Question: I have some SKSpriteNode from image like this :

When I try to detect touch like this :
'''
-(void)touchesBegan:(NSSet *)touches withEvent:(UIEvent *)event {
UITouch *touch = [touches anyObject];
CGPoint location = [touch locationInNode:self];
SKNode *node = [self nodeAtPoint:location];
if ([node.name isEqualToString:@"shape"]) {
NSLog(@"TOUCH DETECT");
}
}
'''
it detect touch even if I touch outside blue shape in the corners. It take square shape for touch detection. How to get around it ? I want to detect touch only inside blu shape.
Marko
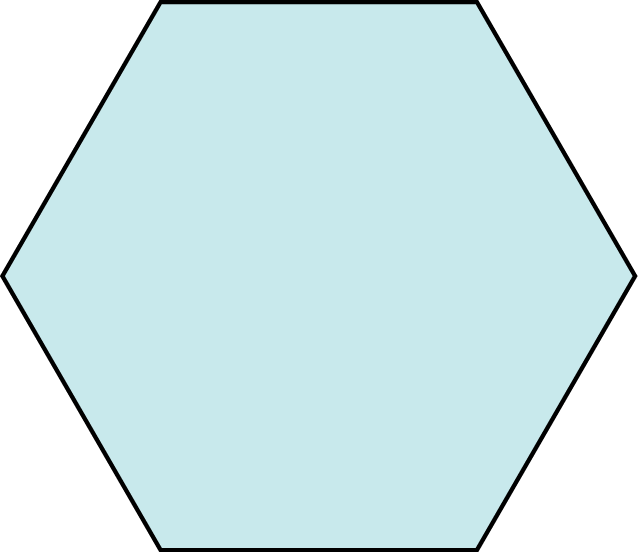
Answer: '''
-(void)touchesBegan:(NSSet *)touches withEvent:(UIEvent *)event
{
UITouch *touch = [touches anyObject];
CGPoint location = [touch locationInNode:self];
SKNode *node = [self nodeAtPoint:location];
if ([node.name isEqualToString:@"shapeMask"]) {
//Whatever you want.
}
}
-(void)blueShape{
SKSpriteNode *blueShape = [SKSpriteNode spriteNodeWithImageNamed:@"blueShape"];
blueShape.position = yourPosition;
blueShape.name = @"blueShape";
[self addChild:blueShape];
SKShapeNode *shapeMask = [SKShapeNode node];
shapeMask.name = @"shapeMask";
CGFloat offsetX = blueShape.frame.size.width * blueShape.anchorPoint.x;
CGFloat offsetY = blueShape.frame.size.height * blueShape.anchorPoint.y;
CGMutablePathRef path = CGPathCreateMutable();
CGPathMoveToPoint(path, NULL, 0 - offsetX, 137 - offsetY);
CGPathAddLineToPoint(path, NULL, 80 - offsetX, 1 - offsetY);
CGPathAddLineToPoint(path, NULL, 239 - offsetX, 2 - offsetY);
CGPathAddLineToPoint(path, NULL, 318 - offsetX, 139 - offsetY);
CGPathAddLineToPoint(path, NULL, 238 - offsetX, 275 - offsetY);
CGPathAddLineToPoint(path, NULL, 80 - offsetX, 274 - offsetY);
//Values may not be accurate. You can set yourself with shape tool.
CGPathCloseSubpath(path);
[shapeMask setPath:path];
[blueShape addChild:shapeMask];
}
'''